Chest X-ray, PA view. Patient: 44 years old, sex M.
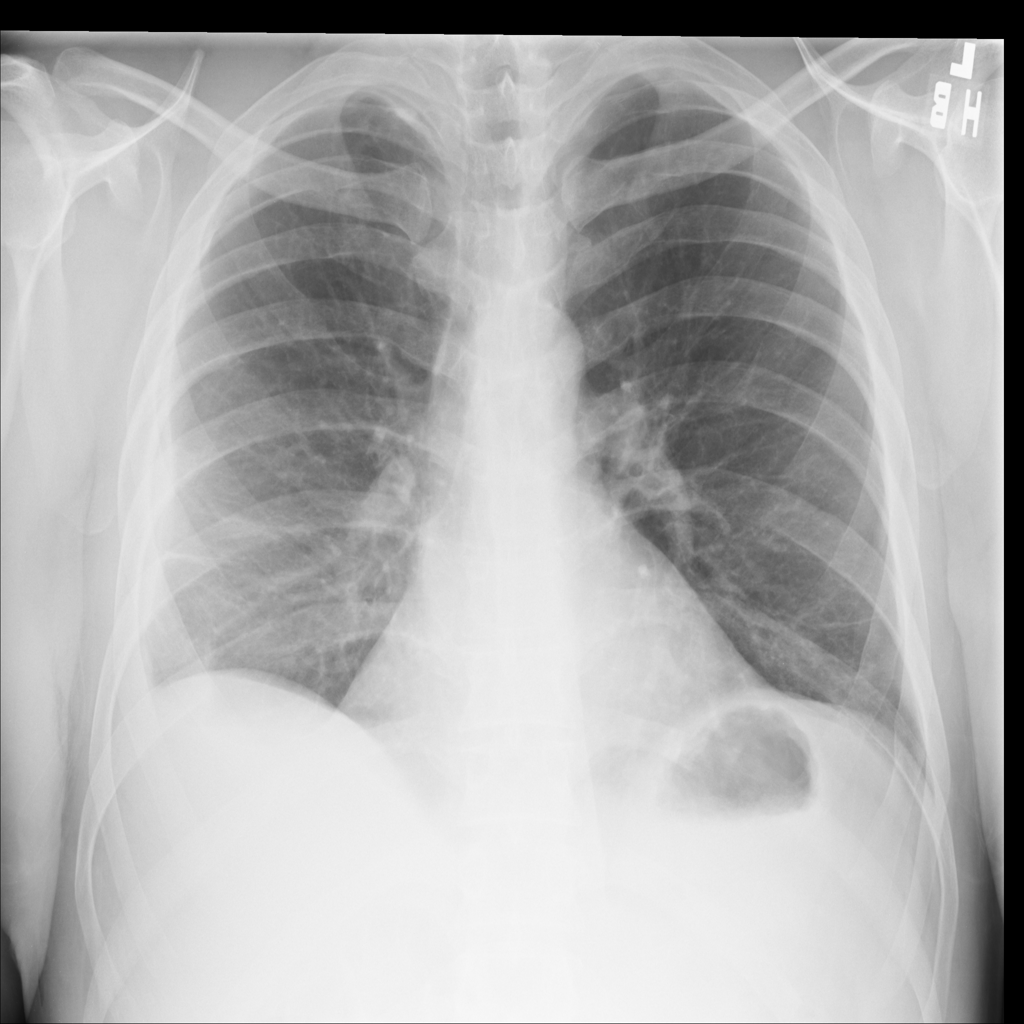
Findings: Effusion, Emphysema, Pneumothorax